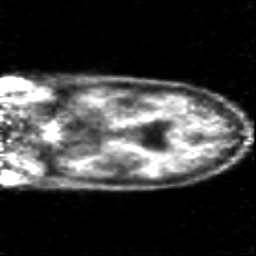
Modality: PET
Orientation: coronal
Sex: female
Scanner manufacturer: siemens